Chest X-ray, AP view. Patient: 34 years old, sex M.
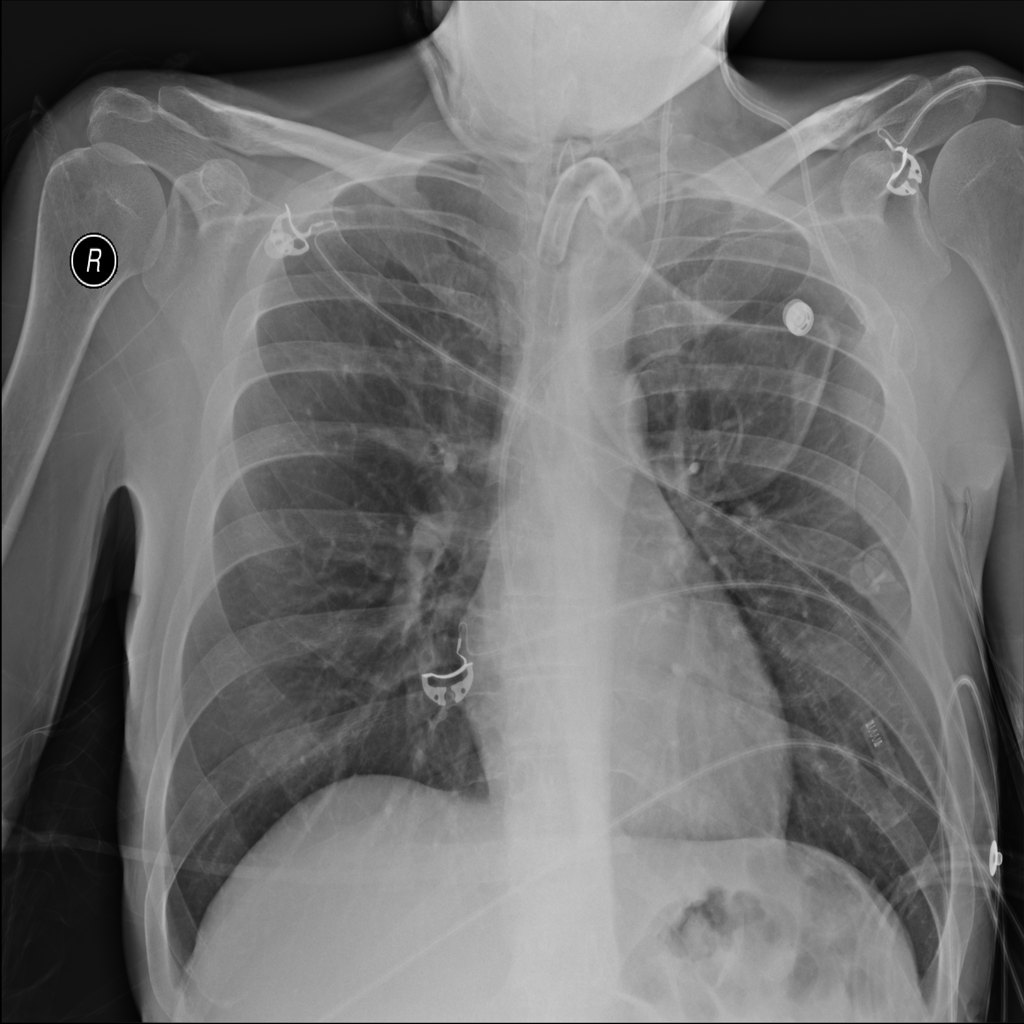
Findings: No Finding